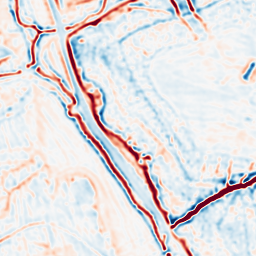
Category: multiscale
Decomposition family: log
Decomposition parameters: sigma: 2
Upsampling method: quintic
Upsampling parameters: scale: 2
Upsampling scale: 2